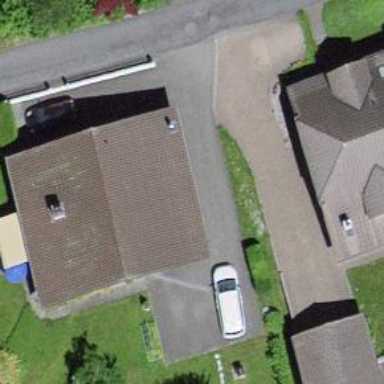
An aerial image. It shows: Residential building.